Question: My script shows a polyline between several markers. An additional marker (green circle) should visualize the distance already travelled.
The script works, but on high zoom-levels (12-15) the marker for the distance travelled do not "sit" on the polyline anymore, but many meters away. (see screengrab)
The markers position is calculated with GetPointAtDistance from the Epolys.js-script.
See demo here: <URL>

'''
<div id="container">
<div id="map" style="width:100%; height: 400px;"></div>
</div>
<script>
// initialise map
function initMap() {
var options = {
center: {
lat: 51.69869842676892,
lng: 8.188009802432369
},
zoom: 14,
mapId: '1ab596deb8cb9da8',
mapTypeControl: false,
streetViewControl: false,
fullscreenControlOptions: {
position: google.maps.ControlPosition.RIGHT_BOTTOM
},
}
var map = new google.maps.Map(document.getElementById('map'), options);
google.maps.LatLng.prototype.distanceFrom = function(newLatLng) {
var EarthRadiusMeters = <PHONE>.0; // meters
var lat1 = this.lat();
var lon1 = this.lng();
var lat2 = newLatLng.lat();
var lon2 = newLatLng.lng();
var dLat = (lat2 - lat1) * Math.PI / 180;
var dLon = (lon2 - lon1) * Math.PI / 180;
var a = Math.sin(dLat / 2) * Math.sin(dLat / 2) +
Math.cos(lat1 * Math.PI / 180) * Math.cos(lat2 * Math.PI / 180) *
Math.sin(dLon / 2) * Math.sin(dLon / 2);
var c = 2 * Math.atan2(Math.sqrt(a), Math.sqrt(1 - a));
var d = EarthRadiusMeters * c;
return d;
}
google.maps.Polyline.prototype.GetPointAtDistance = function(metres) {
// some awkward special cases
if (metres == 0) return this.getPath().getAt(0);
if (metres < 0) return null;
if (this.getPath().getLength() < 2) return null;
var dist = 0;
var olddist = 0;
for (var i = 1;
(i < this.getPath().getLength() && dist < metres); i++) {
olddist = dist;
dist += this.getPath().getAt(i).distanceFrom(this.getPath().getAt(i - 1));
}
if (dist < metres) {
return null;
}
var p1 = this.getPath().getAt(i - 2);
var p2 = this.getPath().getAt(i - 1);
var m = (metres - olddist) / (dist - olddist);
return new google.maps.LatLng(p1.lat() + (p2.lat() - p1.lat()) * m, p1.lng() + (p2.lng() - p1.lng()) * m);
}
// Define a symbol using SVG path notation, with an opacity of 1.
const dashedLine = {
path: "M 0,-1 0,1",
strokeOpacity: 1,
scale: 8,
};
var markerCoordinates = [{
lat: 51.17230192226146,
lng: 7.005455256203302
},
{
lat: 52.017106436819546,
lng: 8.903316299753124
},
{
lat: 52.1521613855702,
lng: 9.972045956234473
},
{
lat: 52.12123086563482,
lng: 11.627830412053509
},
{
lat: 53.6301544474316,
lng: 11.415718027446243
},
{
lat: 54.08291262244958,
lng: 12.191652169789096
},
{
lat: 54.3141629859056,
lng: 13.097095856304708
}
]
// create markers
for (i = 0; i < markerCoordinates.length; i++) {
marker = new google.maps.Marker({
position: new google.maps.LatLng(markerCoordinates[i]['lat'], markerCoordinates[i]['lng']),
map: map,
optimized: true,
});
}
// create polylines
const stepsRoute = new google.maps.Polyline({
path: markerCoordinates,
geodesic: true,
strokeColor: "#c5d899",
strokeOpacity: 0.2,
icons: [{
icon: dashedLine,
offset: "0",
repeat: "35px",
}, ]
});
stepsRoute.setMap(map);
var polylineLength = google.maps.geometry.spherical.computeLength(stepsRoute.getPath());
var groupPosition = stepsRoute.GetPointAtDistance(100600);
// add marker at position of the group
var positionMarker = new google.maps.Marker({
map: map,
position: groupPosition,
icon: {
path: google.maps.SymbolPath.CIRCLE,
scale: 10,
fillOpacity: 1,
strokeWeight: 2,
fillColor: '#5384ED',
strokeColor: '#ffffff',
},
});
};
</script>
<script src="https://maps.googleapis.com/maps/api/js?key=AIzaSyAvHtXFKU5QUOBQ_gpn2a0DM-3Yjx3H5jQ&callback=initMap&libraries=geometry">
'''
'''
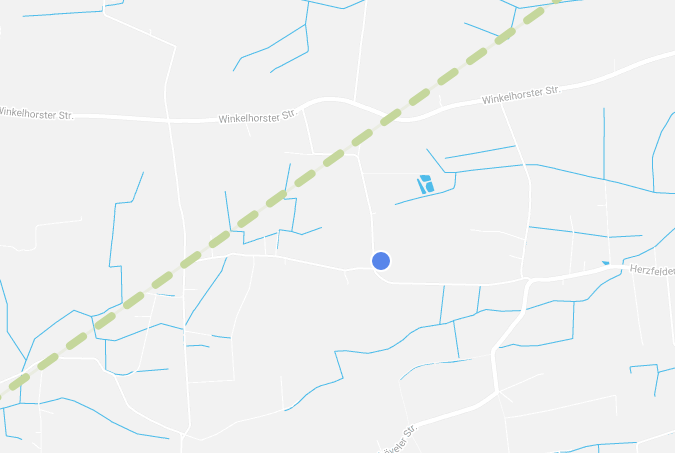
Answer: Looks like the interpolation in GetPointAtDistance in the epoly code is not as accurate as (or at least consistent with) the code in the Google Maps JavaScript API v3 geometry library.
If I replace the existing interpolation:
'''
return new google.maps.LatLng(p1.lat() + (p2.lat() - p1.lat()) * m, p1.lng() + (p2.lng() - p1.lng()) * m);
'''
with the 'google.maps.geometry.spherical.interpolate' method:
'''
return google.maps.geometry.spherical.interpolate(p1, p2, m);
'''
The marker ends up on the line (when the line is 'geodesic: true').
<URL>
<URL>
'''
// initialise map
function initMap() {
var options = {
center: {
lat: 51.69869842676892,
lng: 8.188009802432369
},
zoom: 14,
mapId: '1ab596deb8cb9da8',
mapTypeControl: false,
streetViewControl: false,
fullscreenControlOptions: {
position: google.maps.ControlPosition.RIGHT_BOTTOM
},
}
var map = new google.maps.Map(document.getElementById('map'), options);
google.maps.LatLng.prototype.distanceFrom = function(newLatLng) {
var EarthRadiusMeters = <PHONE>.0; // meters
var lat1 = this.lat();
var lon1 = this.lng();
var lat2 = newLatLng.lat();
var lon2 = newLatLng.lng();
var dLat = (lat2 - lat1) * Math.PI / 180;
var dLon = (lon2 - lon1) * Math.PI / 180;
var a = Math.sin(dLat / 2) * Math.sin(dLat / 2) +
Math.cos(lat1 * Math.PI / 180) * Math.cos(lat2 * Math.PI / 180) *
Math.sin(dLon / 2) * Math.sin(dLon / 2);
var c = 2 * Math.atan2(Math.sqrt(a), Math.sqrt(1 - a));
var d = EarthRadiusMeters * c;
return d;
}
google.maps.Polyline.prototype.GetPointAtDistance = function(metres) {
// some awkward special cases
if (metres == 0) return this.getPath().getAt(0);
if (metres < 0) return null;
if (this.getPath().getLength() < 2) return null;
var dist = 0;
var olddist = 0;
for (var i = 1;
(i < this.getPath().getLength() && dist < metres); i++) {
olddist = dist;
dist += this.getPath().getAt(i).distanceFrom(this.getPath().getAt(i - 1));
}
if (dist < metres) {
return null;
}
var p1 = this.getPath().getAt(i - 2);
var p2 = this.getPath().getAt(i - 1);
var m = (metres - olddist) / (dist - olddist);
// updated to use the geometry library function
return google.maps.geometry.spherical.interpolate(p1, p2, m);
}
// Define a symbol using SVG path notation, with an opacity of 1.
const dashedLine = {
path: "M 0,-1 0,1",
strokeOpacity: 1,
scale: 8,
};
var markerCoordinates = [{
lat: 51.17230192226146,
lng: 7.005455256203302
},
{
lat: 52.017106436819546,
lng: 8.903316299753124
},
{
lat: 52.1521613855702,
lng: 9.972045956234473
},
{
lat: 52.12123086563482,
lng: 11.627830412053509
},
{
lat: 53.6301544474316,
lng: 11.415718027446243
},
{
lat: 54.08291262244958,
lng: 12.191652169789096
},
{
lat: 54.3141629859056,
lng: 13.097095856304708
}
]
// create markers
for (i = 0; i < markerCoordinates.length; i++) {
marker = new google.maps.Marker({
position: new google.maps.LatLng(markerCoordinates[i]['lat'], markerCoordinates[i]['lng']),
map: map,
optimized: true,
});
}
// create polylines
const stepsRoute = new google.maps.Polyline({
path: markerCoordinates,
geodesic: true,
strokeColor: "#c5d899",
strokeOpacity: 0.2,
icons: [{
icon: dashedLine,
offset: "0",
repeat: "35px",
}, ]
});
stepsRoute.setMap(map);
var polylineLength = google.maps.geometry.spherical.computeLength(stepsRoute.getPath());
var groupPosition = stepsRoute.GetPointAtDistance(100600);
// add marker at position of the group
var positionMarker = new google.maps.Marker({
map: map,
position: groupPosition,
icon: {
path: google.maps.SymbolPath.CIRCLE,
scale: 10,
fillOpacity: 1,
strokeWeight: 2,
fillColor: '#5384ED',
strokeColor: '#ffffff',
},
});
var positionMarker = new google.maps.Marker({
map: map,
position: groupPosition,
});
};
'''
'''
/*
* Always set the map height explicitly to define the size of the div element
* that contains the map.
*/
#map {
height: 100%;
}
/*
* Optional: Makes the sample page fill the window.
*/
html,
body {
height: 100%;
margin: 0;
padding: 0;
}
'''
'''
<!DOCTYPE html>
<html>
<head>
<title>Directions Service</title>
<script src="https://polyfill.io/v3/polyfill.min.js?features=default"></script>
<!-- jsFiddle will insert css and js -->
</head>
<body>
<div id="map"></div>
<!--
The 'defer' attribute causes the callback to execute after the full HTML
document has been parsed. For non-blocking uses, avoiding race conditions,
and consistent behavior across browsers, consider loading using Promises
with https://www.npmjs.com/package/@googlemaps/js-api-loader.
-->
<script src="https://maps.googleapis.com/maps/api/js?key=AIzaSyCkUOdZ5y7hMm0yrcCQoCvLwzdM6M8s5qk&callback=initMap&libraries=geometry" defer></script>
</body>
</html>
'''